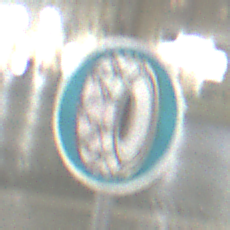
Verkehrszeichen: SchneekettenVorgeschrieben
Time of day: Night
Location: Outdoor (Urban)
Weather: PartlyCloudy
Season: NotSpecified
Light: Artificial